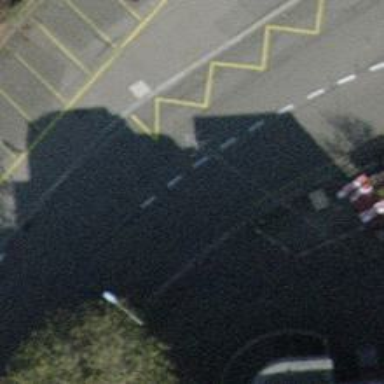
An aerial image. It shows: Bus stop for trolleybuses with designated stop position for public transport.